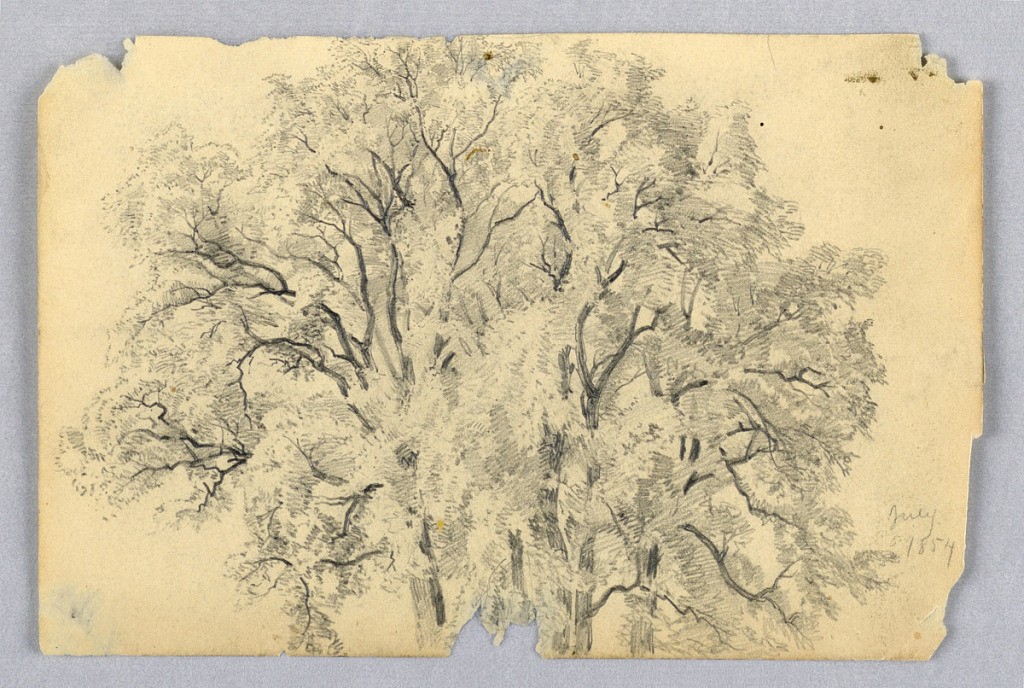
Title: Study of elm tree
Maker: William Trost Richards, American, 1833–1905
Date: July 1854
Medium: Graphite on paper
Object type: Drawing
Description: Sketch of an elm tree with foliage.